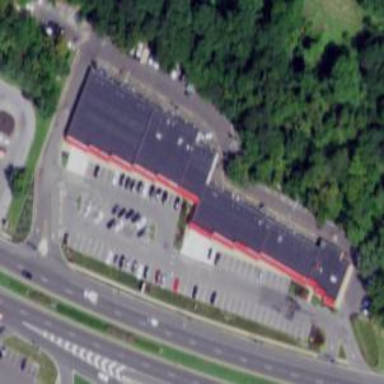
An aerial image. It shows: Retail area.